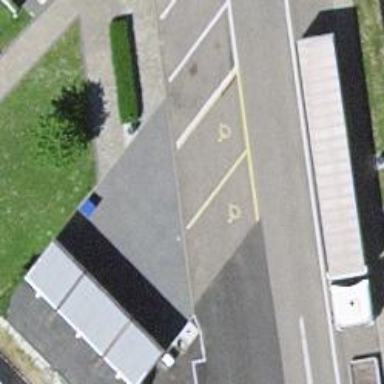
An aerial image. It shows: Designated parking space for disabled individuals.